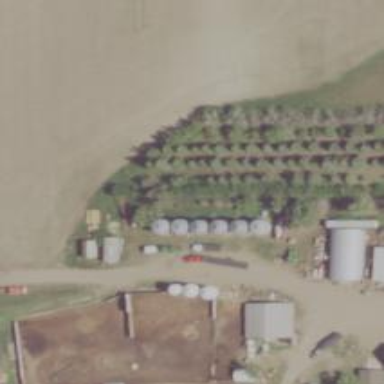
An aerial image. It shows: Silo.